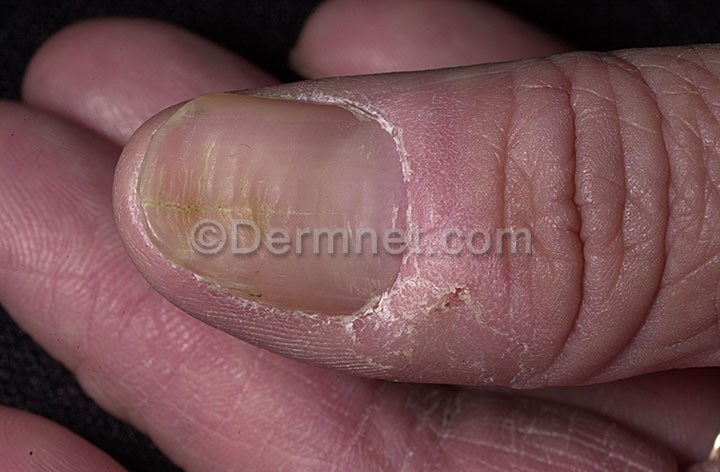
Disease: Nail Fungus and other Nail Disease